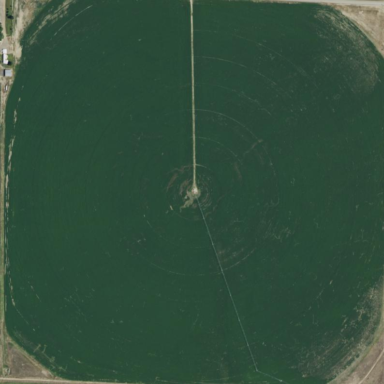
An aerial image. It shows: Farmland with pivot irrigation system.